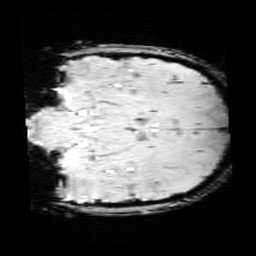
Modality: SWI
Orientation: coronal
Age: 13
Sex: male
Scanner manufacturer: siemens
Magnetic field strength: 3 T
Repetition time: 0.027 s
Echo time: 0.02 s